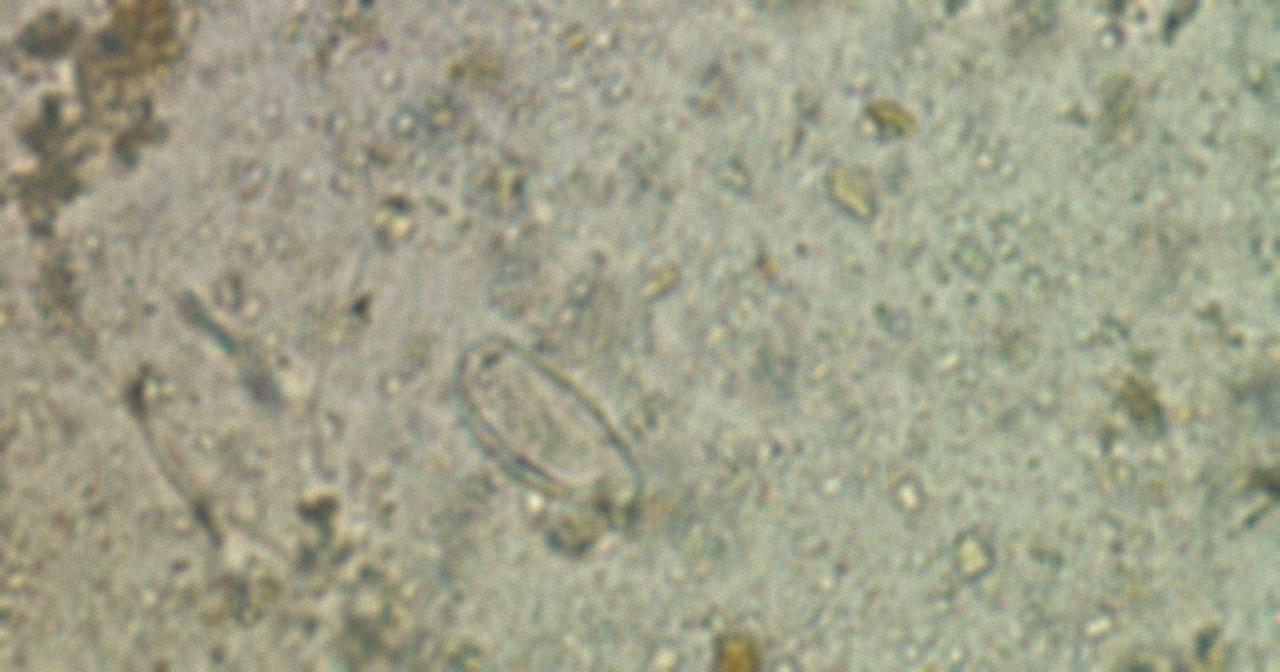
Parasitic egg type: Enterobius vermicularis